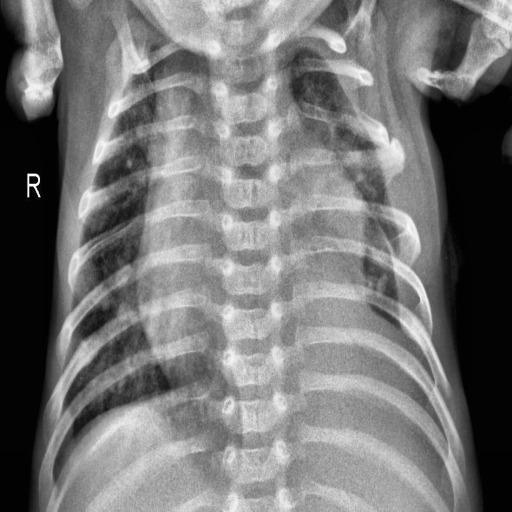
Finding: PNEUMONIA